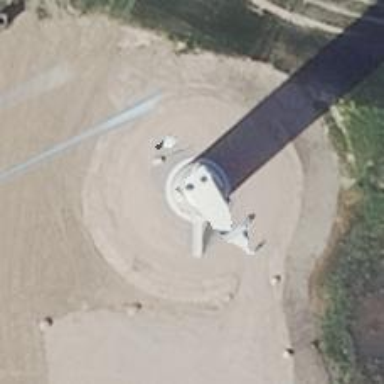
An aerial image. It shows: Wind turbine generator made by Vestas. The generator utilizes wind as its power source and belongs to the horizontal axis type.